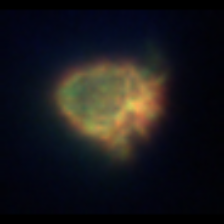
Taxon: Ciliates
Group: Other